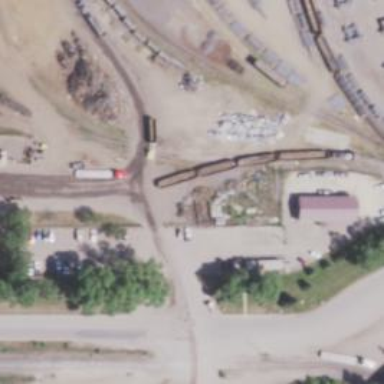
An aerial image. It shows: Rail spur service.